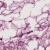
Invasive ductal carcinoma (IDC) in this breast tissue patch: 0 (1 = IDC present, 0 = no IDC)